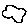
Label: cloud